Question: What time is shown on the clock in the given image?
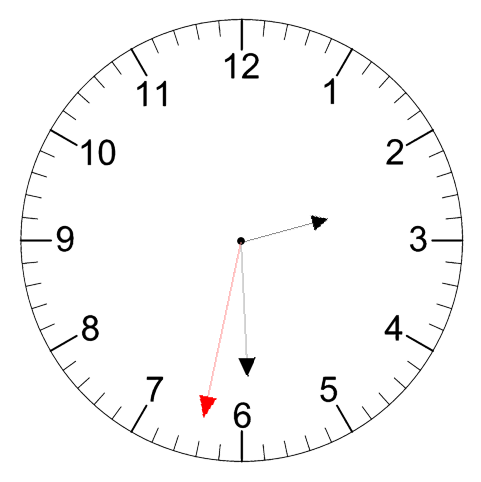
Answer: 02:29:32